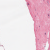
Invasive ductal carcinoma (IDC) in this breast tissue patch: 0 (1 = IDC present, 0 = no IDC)